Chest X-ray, PA view. Patient: 12 years old, sex M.
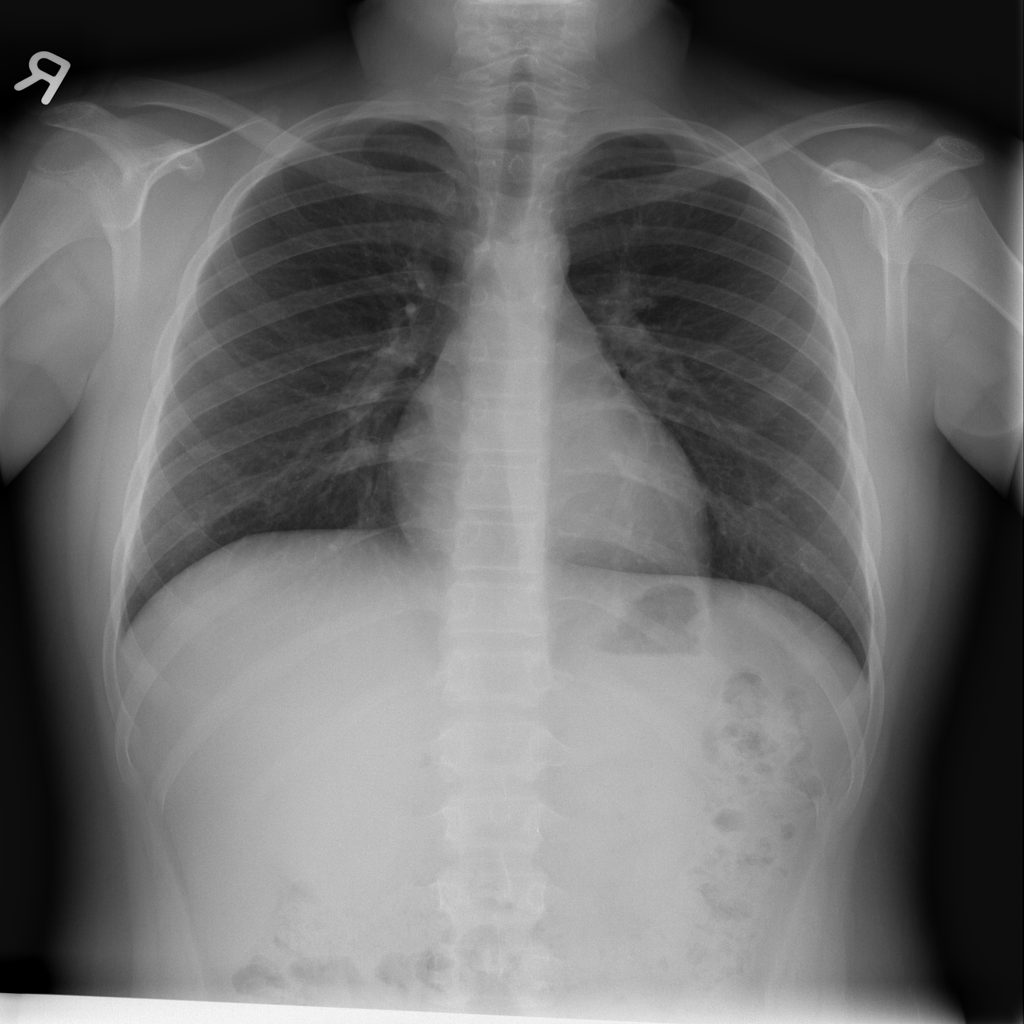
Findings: No Finding